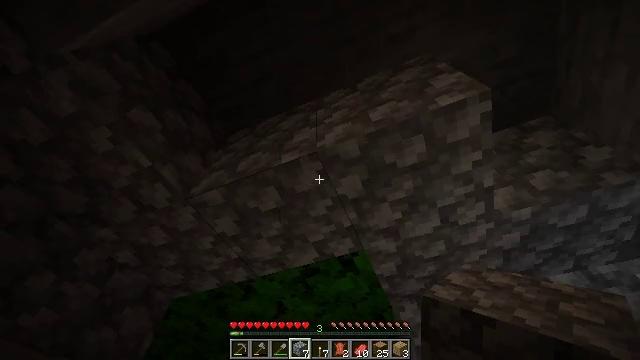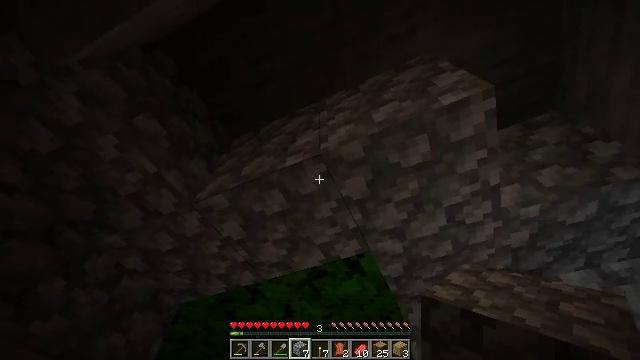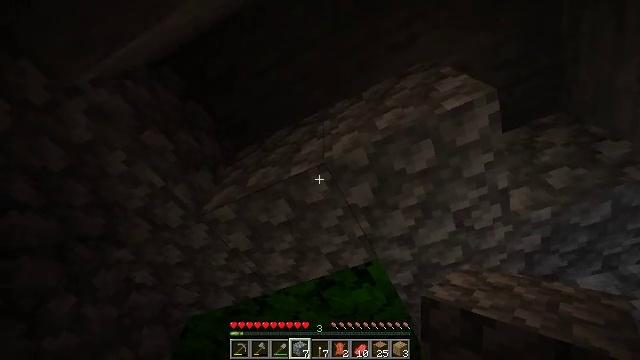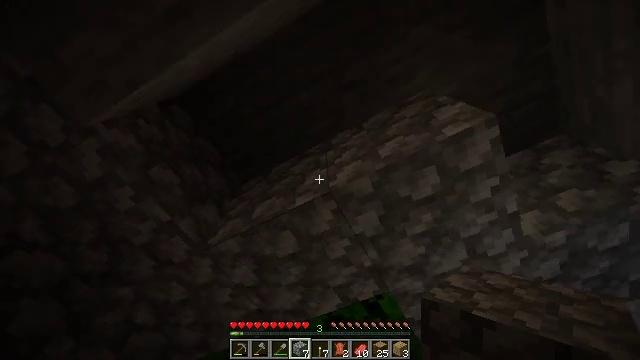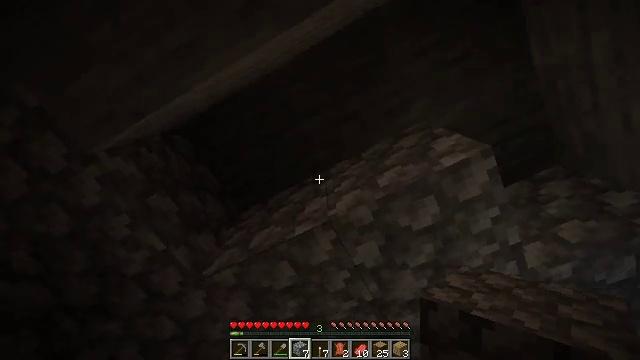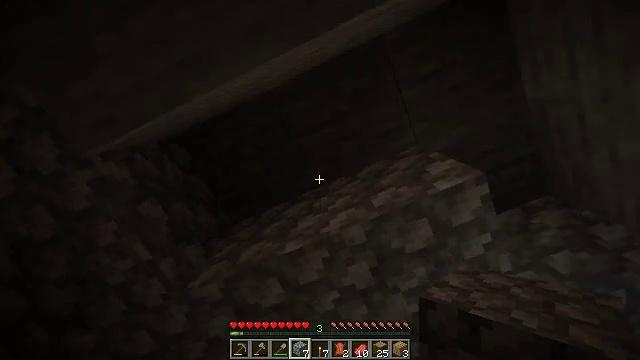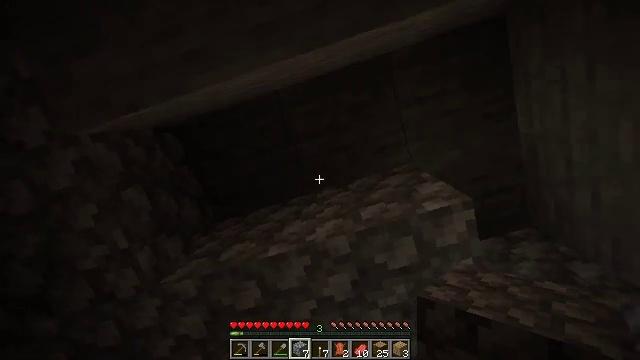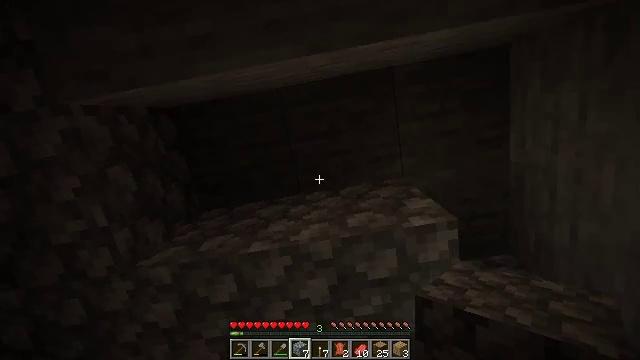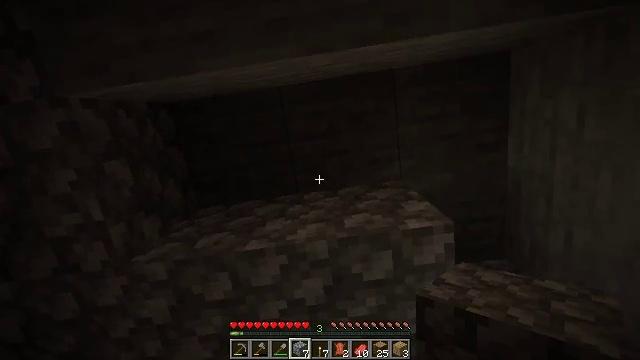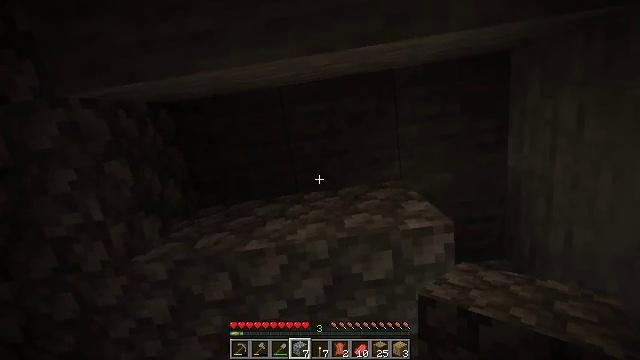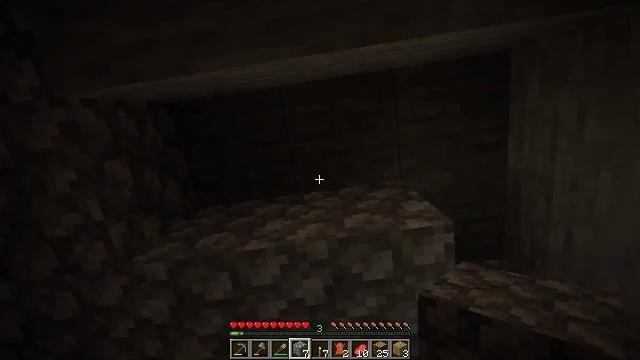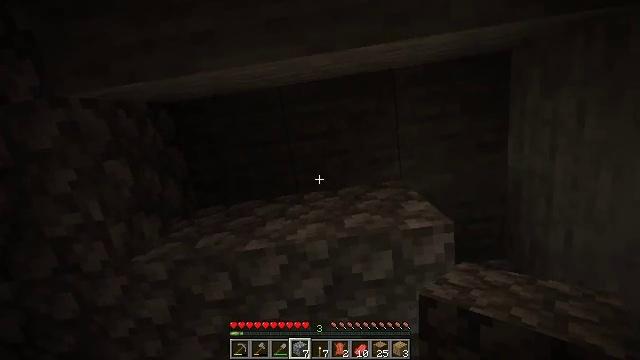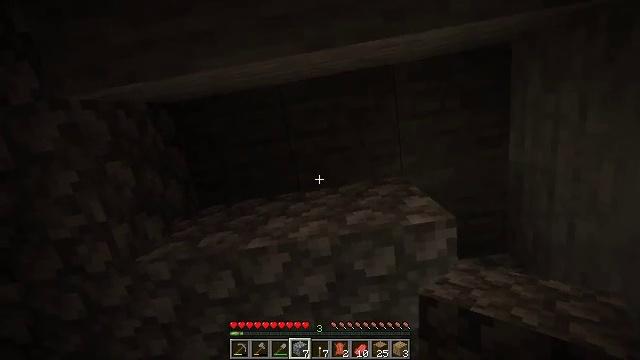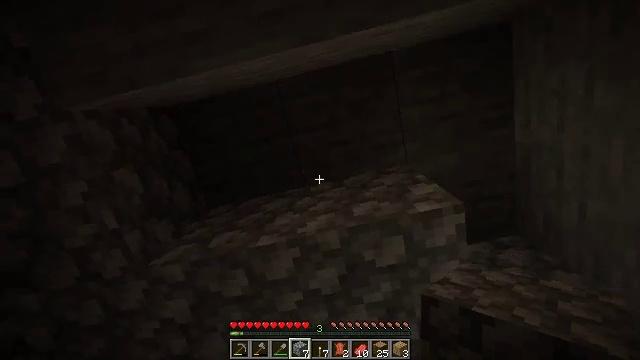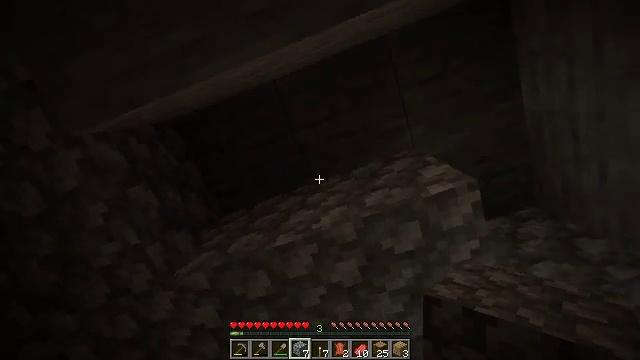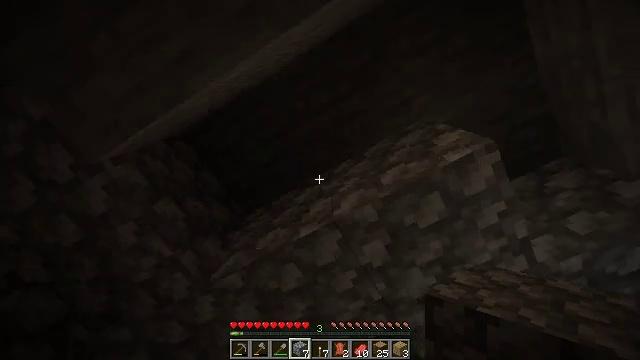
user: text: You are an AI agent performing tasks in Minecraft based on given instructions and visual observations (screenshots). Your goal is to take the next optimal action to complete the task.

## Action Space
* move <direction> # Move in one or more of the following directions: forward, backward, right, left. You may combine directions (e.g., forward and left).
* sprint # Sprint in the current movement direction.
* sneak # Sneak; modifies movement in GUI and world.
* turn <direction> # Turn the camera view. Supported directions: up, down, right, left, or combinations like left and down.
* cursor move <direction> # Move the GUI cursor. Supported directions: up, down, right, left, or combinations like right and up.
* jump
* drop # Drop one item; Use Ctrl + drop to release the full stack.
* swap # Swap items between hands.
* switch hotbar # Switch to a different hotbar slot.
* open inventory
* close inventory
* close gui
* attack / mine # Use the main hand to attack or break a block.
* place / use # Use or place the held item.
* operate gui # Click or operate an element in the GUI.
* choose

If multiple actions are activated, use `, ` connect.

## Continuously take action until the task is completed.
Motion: motion action
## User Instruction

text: Break the dirt block.
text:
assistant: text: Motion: turn left
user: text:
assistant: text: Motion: turn left and up
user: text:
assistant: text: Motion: turn left and up
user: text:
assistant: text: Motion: turn up
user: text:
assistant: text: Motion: turn right and up
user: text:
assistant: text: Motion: turn right and up
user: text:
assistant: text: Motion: turn right
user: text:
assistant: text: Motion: turn right
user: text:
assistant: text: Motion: no_op
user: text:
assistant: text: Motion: no_op
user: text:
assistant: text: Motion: no_op
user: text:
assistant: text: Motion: turn left
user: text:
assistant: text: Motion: turn left and down
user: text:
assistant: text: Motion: turn left and down
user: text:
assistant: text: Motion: turn left and down
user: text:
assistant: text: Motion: turn left and down
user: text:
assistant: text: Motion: turn left and down
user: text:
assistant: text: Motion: turn left and down
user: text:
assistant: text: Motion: turn left and down
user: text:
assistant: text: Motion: turn left and down
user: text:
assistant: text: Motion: turn left and down
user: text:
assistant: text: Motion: turn down
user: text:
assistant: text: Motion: turn down
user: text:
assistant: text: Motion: turn right and down
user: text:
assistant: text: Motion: turn right
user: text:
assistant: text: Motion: turn right
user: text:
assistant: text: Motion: turn right
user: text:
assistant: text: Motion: turn right and up
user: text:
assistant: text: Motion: no_op
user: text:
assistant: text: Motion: open inventory